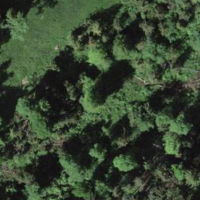
EUNIS habitat code: 43
Species observed at this site:
Corvus corone
Fulica atra
Anas platyrhynchos
Turdus viscivorus
Fringilla coelebs
Sylvia atricapilla
Turdus merula
Columba palumbus
Phylloscopus collybita
Tachymarptis melba
Cygnus olor
Parus major
Erithacus rubecula
Hirundo rustica
Milvus milvus
Pica pica
Garrulus glandarius
Corvus corax